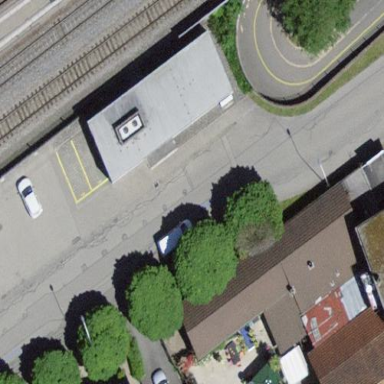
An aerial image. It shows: Flat-roof transportation building.